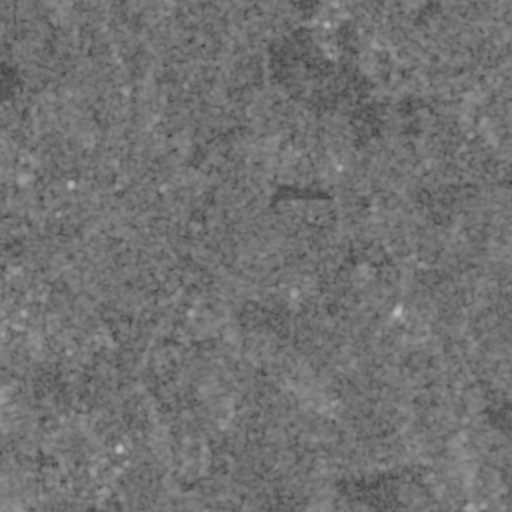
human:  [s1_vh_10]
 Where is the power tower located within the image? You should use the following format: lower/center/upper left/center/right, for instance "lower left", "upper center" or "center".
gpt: The power tower is located in the upper right of the image.
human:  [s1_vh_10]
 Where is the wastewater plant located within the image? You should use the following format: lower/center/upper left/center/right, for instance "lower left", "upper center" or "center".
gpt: The wastewater plant is located in the center left of the image.
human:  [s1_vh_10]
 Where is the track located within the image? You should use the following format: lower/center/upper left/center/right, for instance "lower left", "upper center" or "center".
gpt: There is no track in the image.

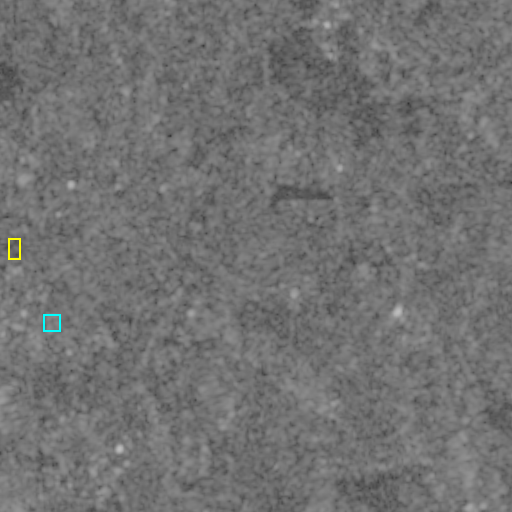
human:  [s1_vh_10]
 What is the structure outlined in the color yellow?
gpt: The structure outlined in yellow is a park.
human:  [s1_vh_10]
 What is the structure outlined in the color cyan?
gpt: The structure outlined in cyan is a wastewater plant.
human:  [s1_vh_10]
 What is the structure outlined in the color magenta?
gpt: There is no magenta outline.